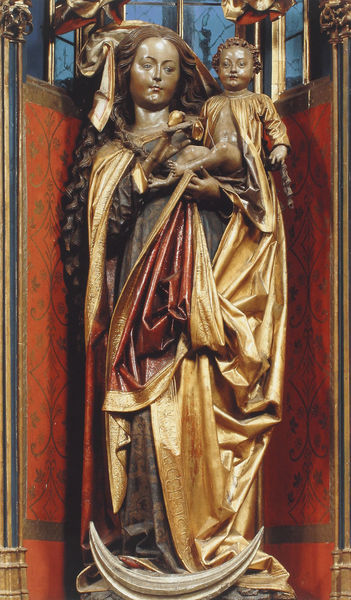
Titel: Lautenbach, Hochaltar der Wallfahrts- und Pfarrkirche St. Mariä Krönung
Künstler: Meister des Lautenbacher Hochaltares
Standort: Lautenbach, St. Maria Krönung (EU - D - BW)
Schlagwörter: haar, holz, paris, rot, ornament, boden, gewand, gold, haare, kind, locken, skulptur, red, hair, robe, faltenwurf, bemalt, flechten, nische, mond, sichel, altar, schnitzerei, jesus, mittelalter, child, heilige, maria, madonna, jesu, schrein, statue, jezus